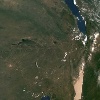
Label: land